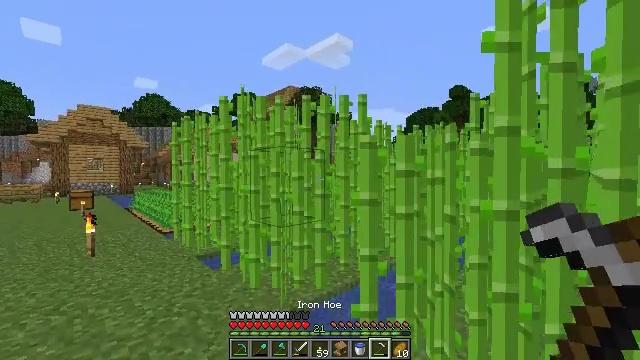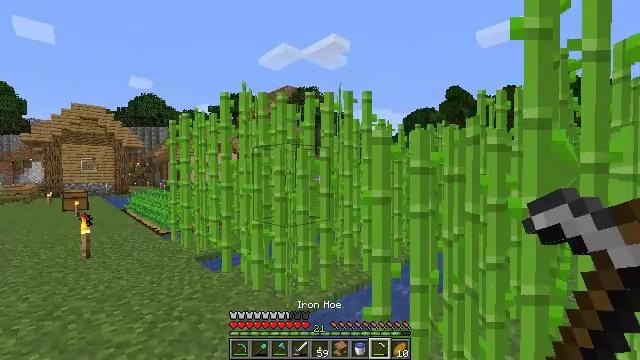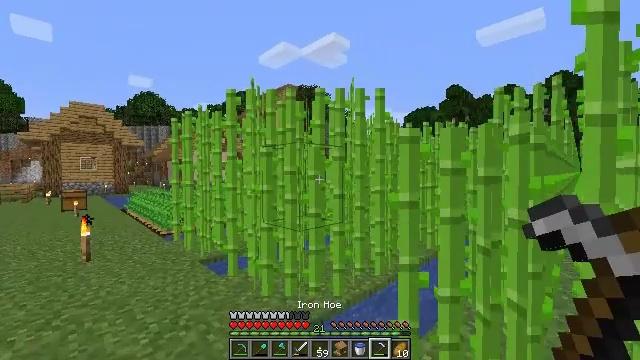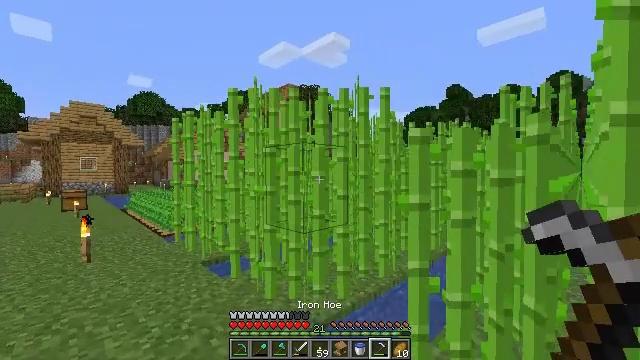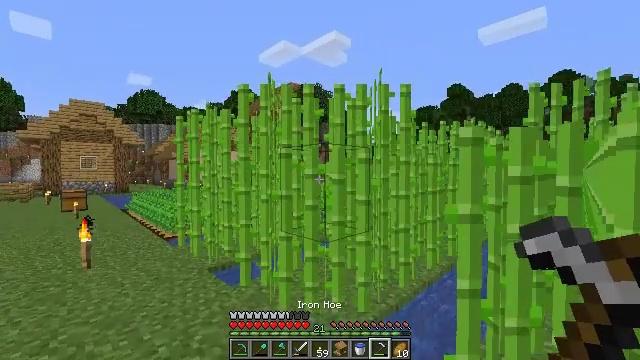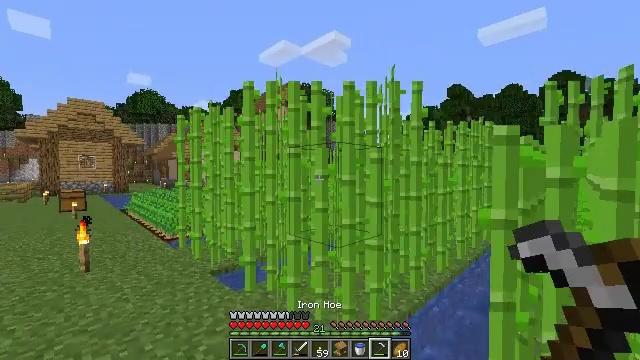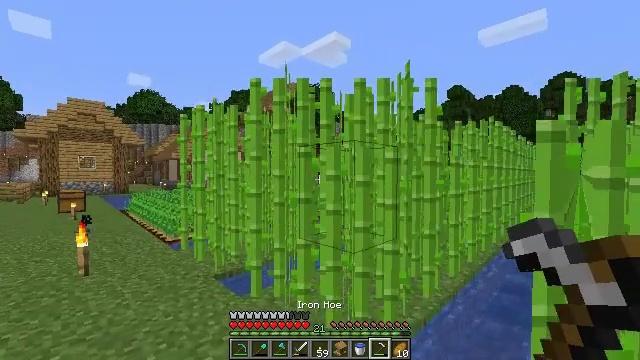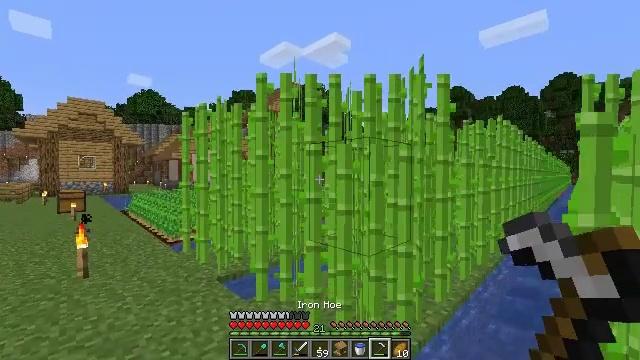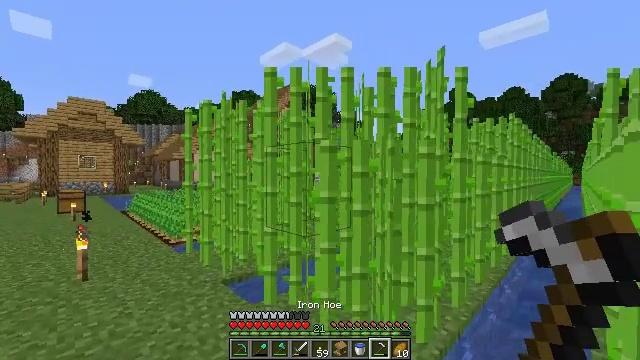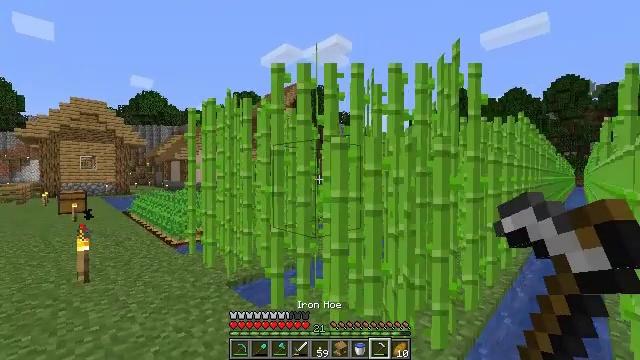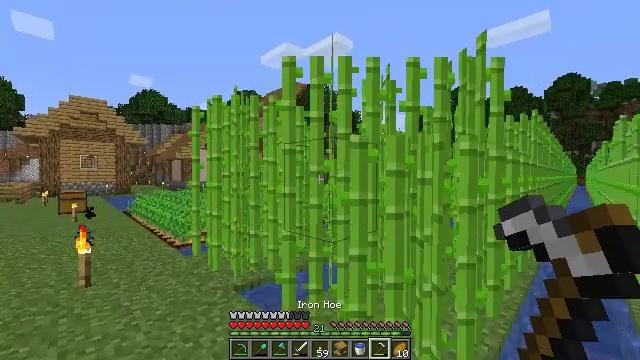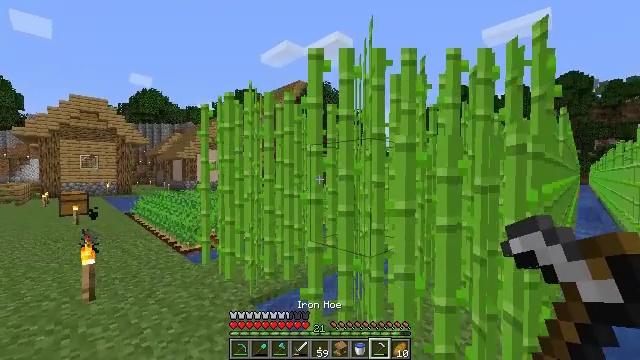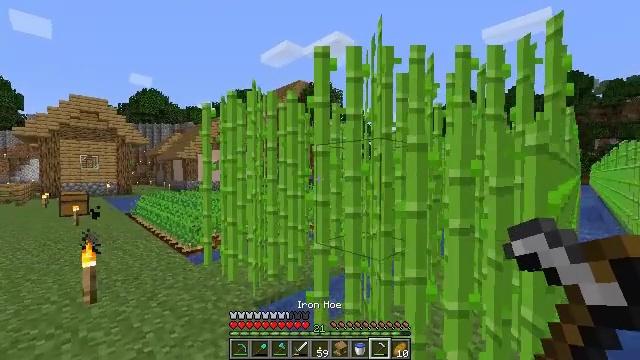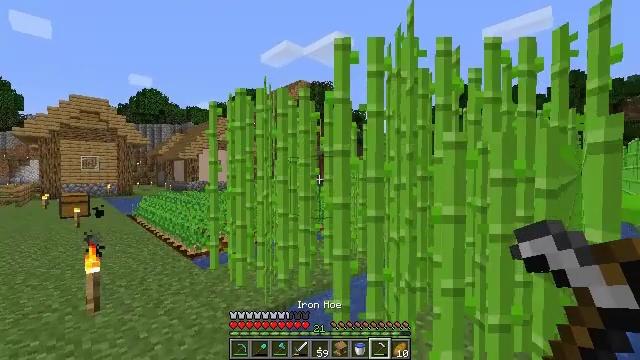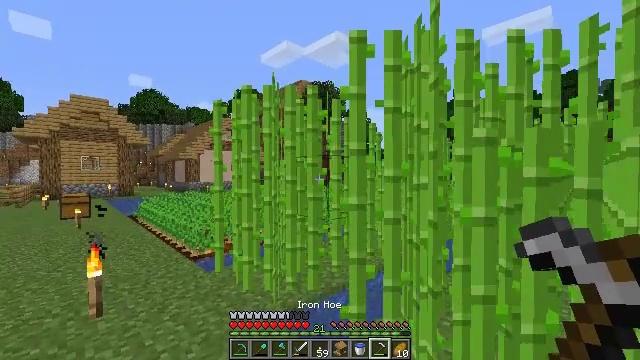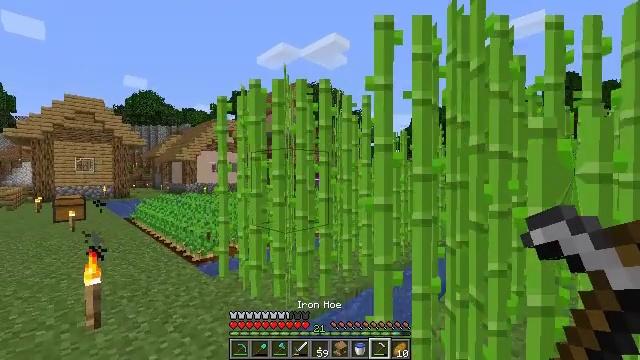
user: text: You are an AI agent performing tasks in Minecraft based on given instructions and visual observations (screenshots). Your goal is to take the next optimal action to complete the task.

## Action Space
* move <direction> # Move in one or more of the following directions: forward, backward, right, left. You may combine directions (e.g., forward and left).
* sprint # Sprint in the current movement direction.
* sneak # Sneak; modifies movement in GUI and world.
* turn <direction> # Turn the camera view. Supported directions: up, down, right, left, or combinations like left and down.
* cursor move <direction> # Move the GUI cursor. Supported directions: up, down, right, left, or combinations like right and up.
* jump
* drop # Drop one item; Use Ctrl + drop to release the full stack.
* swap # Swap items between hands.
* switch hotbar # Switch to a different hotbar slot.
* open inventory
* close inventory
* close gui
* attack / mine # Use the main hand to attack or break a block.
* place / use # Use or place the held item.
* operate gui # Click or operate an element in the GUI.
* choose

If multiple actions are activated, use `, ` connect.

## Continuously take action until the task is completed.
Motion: motion action
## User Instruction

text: Gather sugar cane for crafting.
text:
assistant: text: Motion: move forward and move left
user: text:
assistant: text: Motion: move forward and move left
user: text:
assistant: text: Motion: move forward and move left
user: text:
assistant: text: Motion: move forward and move left
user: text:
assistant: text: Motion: move forward and move left
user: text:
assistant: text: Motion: move forward and move left
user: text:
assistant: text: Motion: move forward and move left
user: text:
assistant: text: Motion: move forward and move left
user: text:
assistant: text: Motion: move forward and move left
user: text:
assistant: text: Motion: move forward and move left
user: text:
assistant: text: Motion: move forward and move left
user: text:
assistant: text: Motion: move forward and move left
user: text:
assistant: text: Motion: move forward and move left
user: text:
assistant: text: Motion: move forward and move left
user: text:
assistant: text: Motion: move forward and move left
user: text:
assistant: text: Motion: move forward and move left
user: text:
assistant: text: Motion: move forward and move left
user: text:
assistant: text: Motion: move forward and move left, turn right
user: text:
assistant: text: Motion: move forward and move left, turn right and down
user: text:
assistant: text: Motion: move forward and move left, turn right and down
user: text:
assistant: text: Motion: move forward and move left, turn right and down
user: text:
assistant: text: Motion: move forward and move left, turn right
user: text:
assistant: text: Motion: move forward and move left, turn right
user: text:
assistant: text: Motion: move forward and move left, turn right
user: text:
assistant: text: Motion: move forward and move left
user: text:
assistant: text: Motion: move forward and move left, turn left
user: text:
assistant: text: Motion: move forward and move left, turn left, attack / mine
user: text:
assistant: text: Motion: move forward and move left, attack / mine
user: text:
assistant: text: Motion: move forward and move left, turn right, attack / mine
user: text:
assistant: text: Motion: move forward, turn right and up, attack / mine